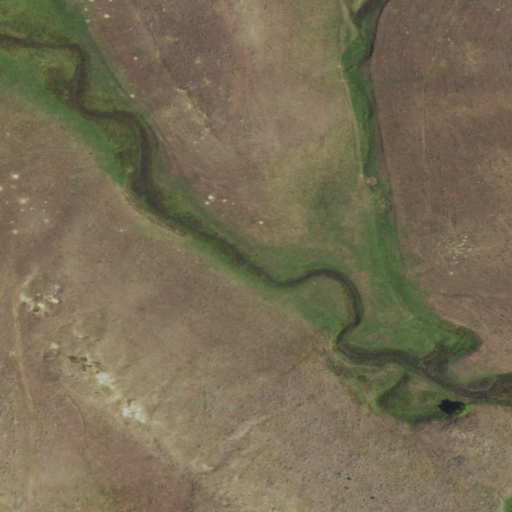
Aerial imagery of valley in Wyoming named Rice Draw containing shrub, grassland, herbaceous wetlands, and woody wetlands